Aerial crown-view tile of a tropical tree (Barro Colorado Island, Panama), acquired 20240611:
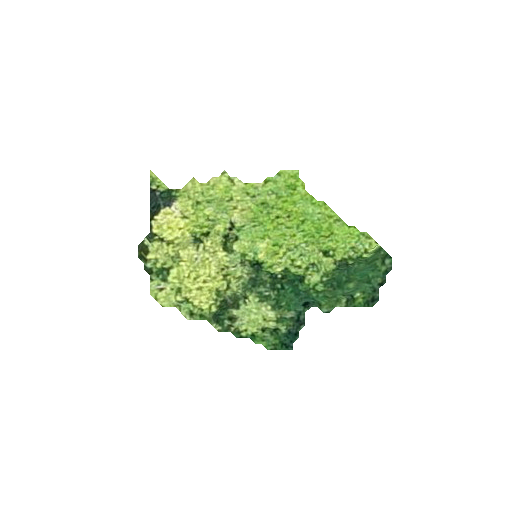
Species: Jacaranda copaia
GBIF accepted scientific name: Jacaranda copaia
Crown area: 47.839 m²